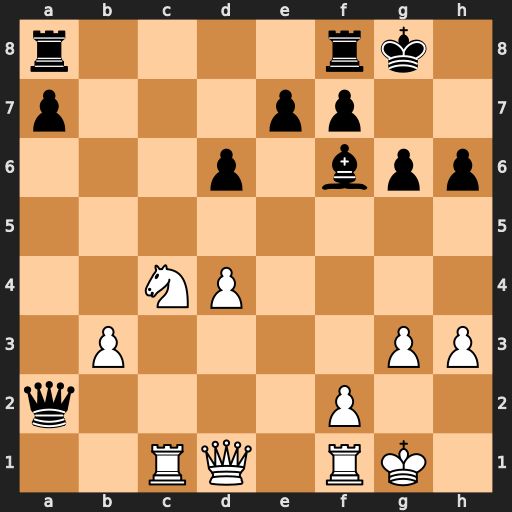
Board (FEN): r4rk1/p3pp2/3p1bpp/8/2NP4/1P4PP/q4P2/2RQ1RK1
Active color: w
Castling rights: -
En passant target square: -
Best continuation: Ra1 Qxa1 Qxa1